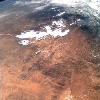
Label: land